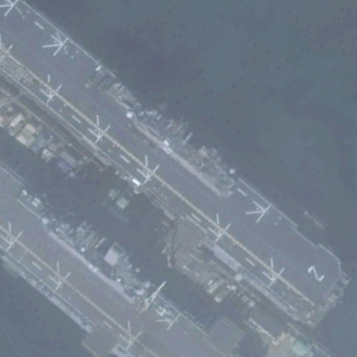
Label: Wasp-class_assault_ship